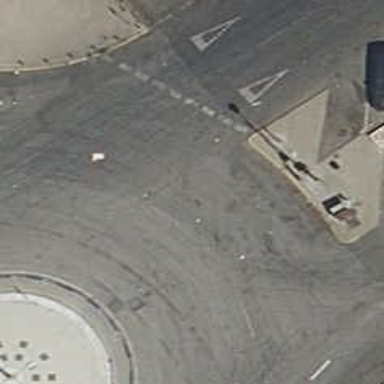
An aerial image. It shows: Service road that forms roundabout.